Question: I am having a small problem regarding removal of last line from text files. I have over 500 text files and in each of them the last line is simply blank. I want to find some quick method to delete these empty lines. I am looking for some search and replace method to remove these lines.

So far I have tried searching '
' and other methods but nothing works. Only thing that works is by going to edit->line operations-> Remove Empty Lines but it is cumbersome to do this individually for each file.
So is there any way to achieve this?
Ahmar
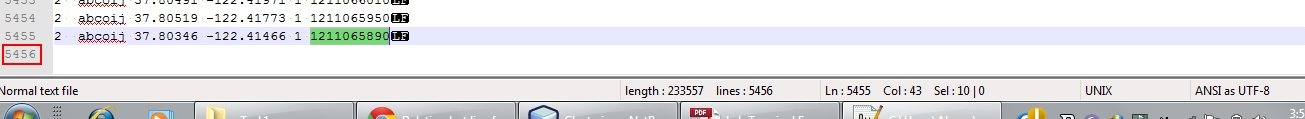
Answer: Have a try with:
Find what: '
$'
Replace with: NOTHING